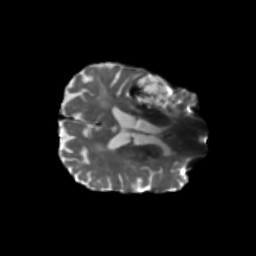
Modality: T2w
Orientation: axial
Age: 75
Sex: male
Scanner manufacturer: siemens
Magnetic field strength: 3 T
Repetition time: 5.25 s
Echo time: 0.08 s